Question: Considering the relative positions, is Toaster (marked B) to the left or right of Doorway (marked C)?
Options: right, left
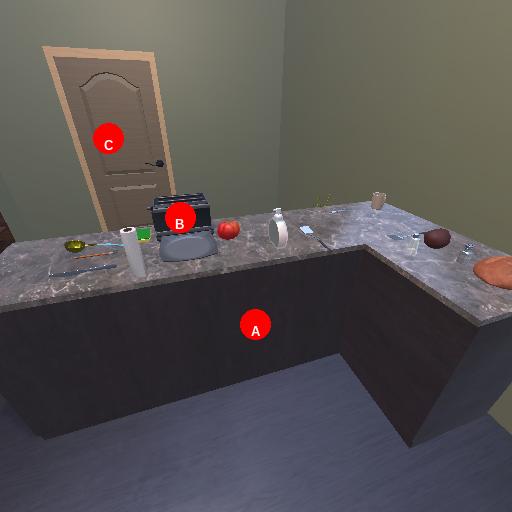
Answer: right